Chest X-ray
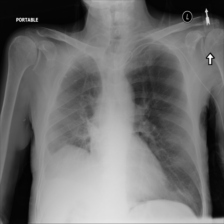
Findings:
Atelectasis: negative
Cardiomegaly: negative
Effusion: negative
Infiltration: negative
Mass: negative
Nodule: negative
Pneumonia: negative
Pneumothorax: negative
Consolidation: negative
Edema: negative
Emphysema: negative
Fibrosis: negative
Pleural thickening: negative
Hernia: negative